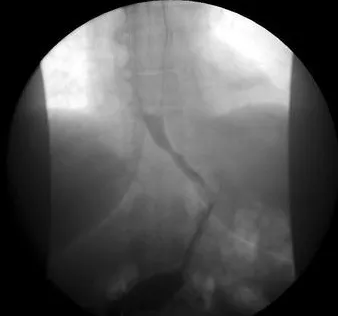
Patient's upper GI POD #1.
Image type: radiology (x_ray)